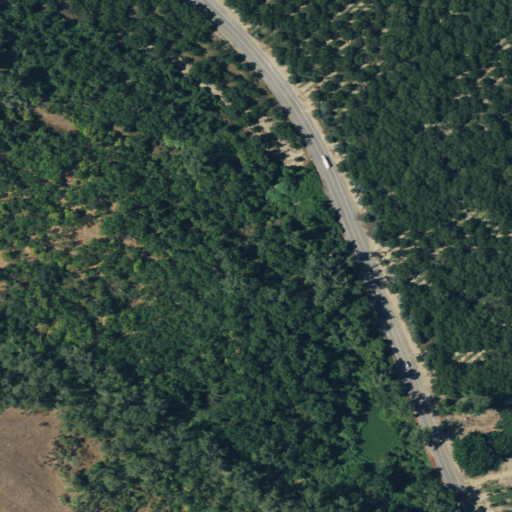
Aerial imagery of island in California named Ryan Island containing cultivated crops, woody wetlands, herbaceous wetlands, low intensity development, medium intensity development, and open development